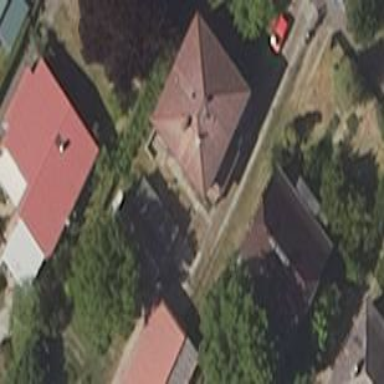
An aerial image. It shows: Detached building with hipped roof shape.